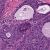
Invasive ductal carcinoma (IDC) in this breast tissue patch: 0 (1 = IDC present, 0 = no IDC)